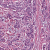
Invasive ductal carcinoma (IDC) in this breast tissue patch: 1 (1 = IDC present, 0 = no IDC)